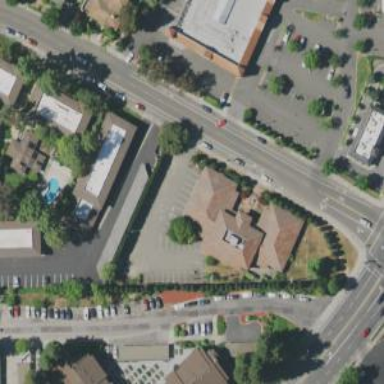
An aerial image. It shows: Commercial building.